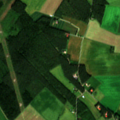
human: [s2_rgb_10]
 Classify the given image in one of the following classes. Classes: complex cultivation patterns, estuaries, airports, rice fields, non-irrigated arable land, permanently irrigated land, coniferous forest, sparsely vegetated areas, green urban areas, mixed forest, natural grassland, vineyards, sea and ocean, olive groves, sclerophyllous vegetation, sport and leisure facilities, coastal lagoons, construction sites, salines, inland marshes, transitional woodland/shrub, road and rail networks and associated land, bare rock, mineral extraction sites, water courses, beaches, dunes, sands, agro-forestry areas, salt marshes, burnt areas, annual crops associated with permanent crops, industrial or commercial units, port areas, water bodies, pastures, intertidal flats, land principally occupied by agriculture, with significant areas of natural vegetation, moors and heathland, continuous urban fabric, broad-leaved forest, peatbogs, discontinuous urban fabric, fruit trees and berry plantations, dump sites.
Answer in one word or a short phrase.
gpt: non-irrigated arable land, land principally occupied by agriculture, with significant areas of natural vegetation, coniferous forest